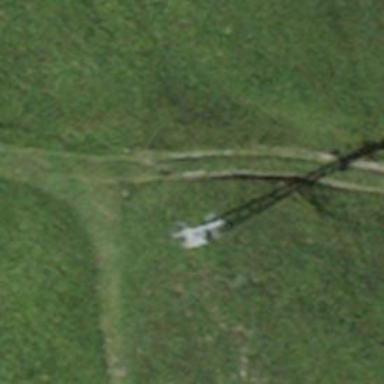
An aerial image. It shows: Pylon for aerialway.